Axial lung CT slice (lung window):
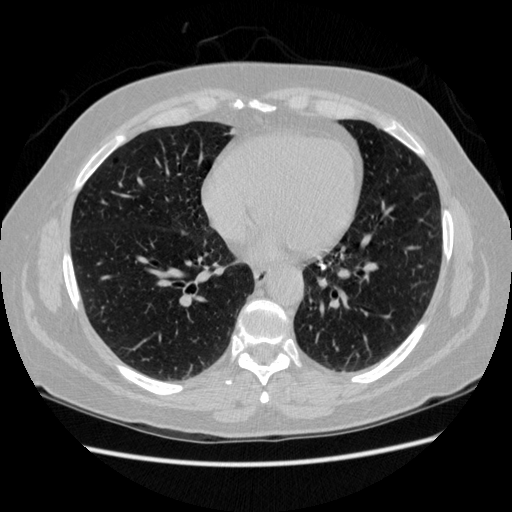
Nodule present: no